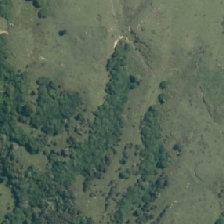
Land cover: broadleaved_indigenous_hardwood